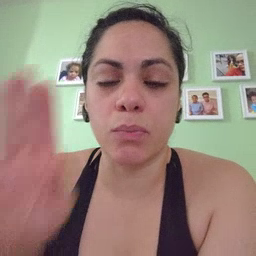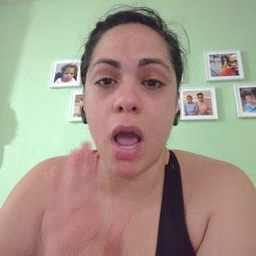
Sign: brown